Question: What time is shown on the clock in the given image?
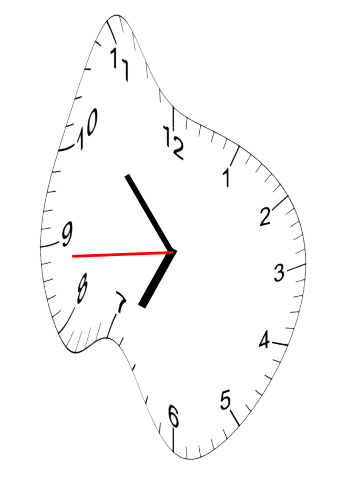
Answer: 06:52:44